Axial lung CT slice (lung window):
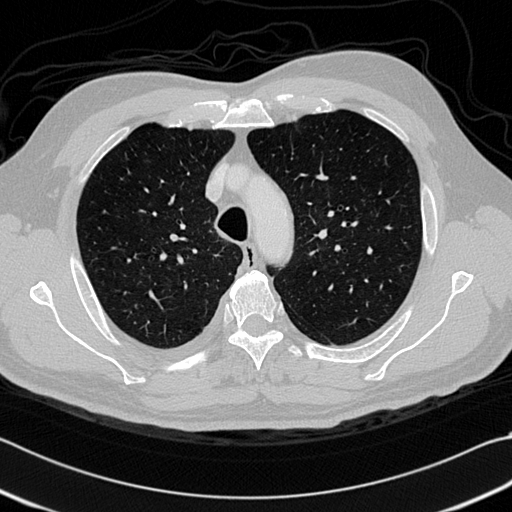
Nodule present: no